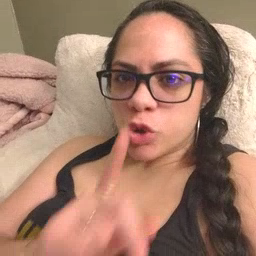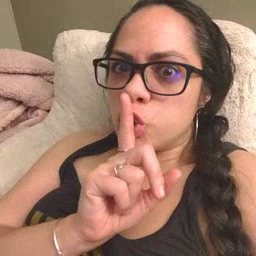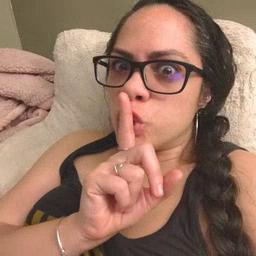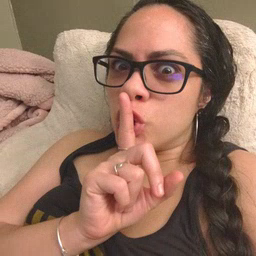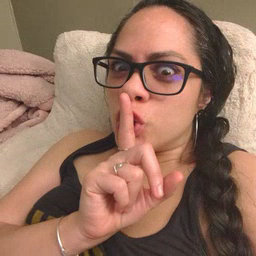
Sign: shhh